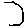
Label: hexagon